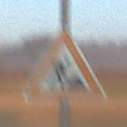
Verkehrszeichen: Arbeitsstelle
Umgebung: Outdoor, Nature
Tageszeit: Dawn
Wetter: Clear
Licht: Natural
Jahreszeit: NotSpecified
Kontrast: LowContrast